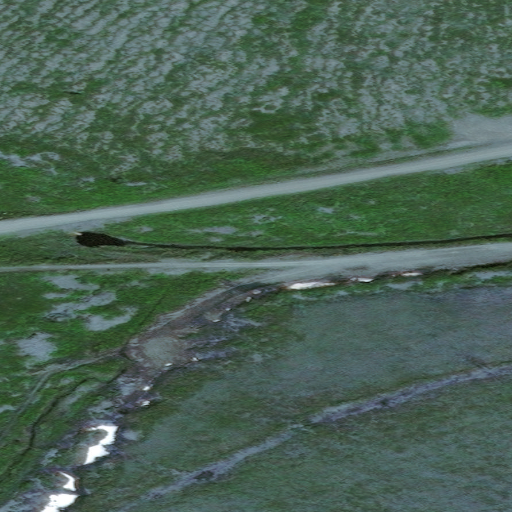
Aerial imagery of valley in Alaska named Wonder Gulch containing only unknown